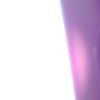
Label: sunburn